Question: I am using the tokeninput control found here at <URL> - its quite popular I believe.
I have the following code that fills the input box nicely with author names - but I want to prepopulate the control with values found in the database when the user is in an EDIT session i.e. to find authors that have been found for that record already (looks something like this):

Here's the code:
'''
$("#authorlist").tokenInput('/author/getauthors/', {
hintText: "Enter surname",
searchingText: "Searching...",
preventDuplicates: true,
allowCustomEntry: true,
highlightDuplicates: false,
tokenDelimiter: "*",
theme: "facebook"
// prePopulate: [{"id": 5016, "name": "Test 1" }]
});
'''
Obviously this already gets a full list of authors (/author/getauthors/) - but it needs to prepopulate from that list too, with authors already found that record - and thats the bit I can't seem to figure out.
I can see that that you can use prePopulate in the javascript (I've commented it out) and I have the found author values in my Edit.cshtml i.e.
'''
@foreach(var item in Model.AUTHORs.Select(model => new { model} ))
{
<div type="hidden" id="authorHidden" > @item.model.FULL_NAME</div>
}
'''
So it's just a case of putting those values in some kind of json format and getting the tokeninput control to populate them ready for when the form is loaded and shown to the user.
Other code for displaying the tokeninput control in Edit.cshtml is:
'''
<div class="editor-label">Authors</div>
<div class="authors">
<div class="editor-field">
<input type="text" id="authorlist" name="tiAuthors" />
</div>
</div>
'''
Any help or pointers are much appreciated.
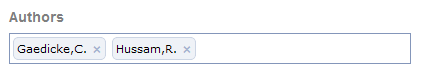
Answer: You could use an HTML5 'data-*' attribute on your input inside the view to put the list of authors that you want to be prepopulated:
'''
<input type="text" id="authorlist" name="tiAuthors" data-authors="@Json.Encode(Model.AUTHORs.Select(a => new { id = a.AuthorId, name = a.AuthorName })))" />
'''
and then:
'''
$('#authorlist').tokenInput('/author/getauthors/', {
hintText: 'Enter surname',
searchingText: 'Searching...',
preventDuplicates: true,
allowCustomEntry: true,
highlightDuplicates: false,
tokenDelimiter: '*',
theme: 'facebook',
prePopulate: $('#authorlist').data('authors')
});
'''